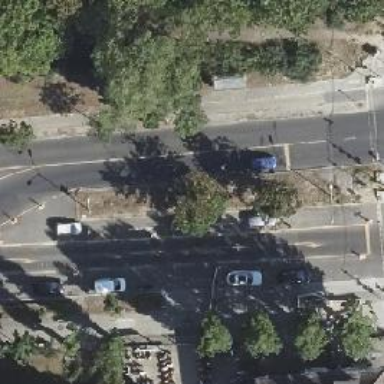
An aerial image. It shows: Secondary road with asphalt surface. There is cycle track on the right side.